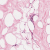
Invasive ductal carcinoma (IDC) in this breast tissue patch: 0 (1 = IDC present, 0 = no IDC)